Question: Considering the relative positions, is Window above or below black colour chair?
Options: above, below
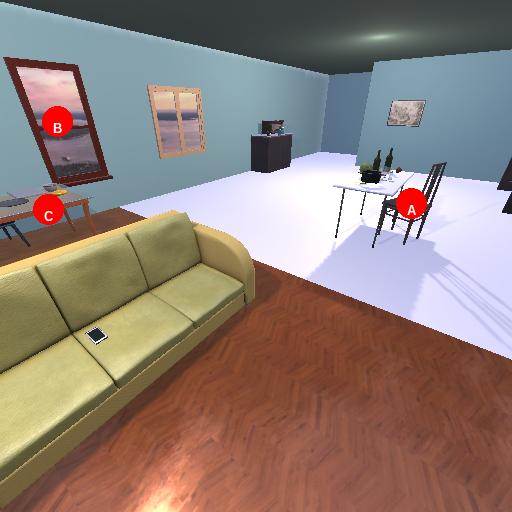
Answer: above